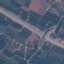
Land use / land cover class: Highway